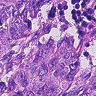
Metastatic tissue present: yes